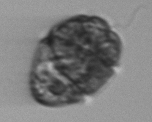
Label: Margalefidinium